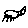
Label: cat